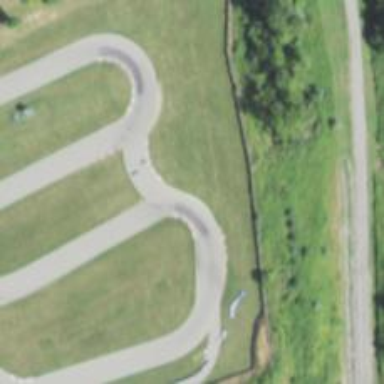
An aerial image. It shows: Asphalt raceway designated for karting.